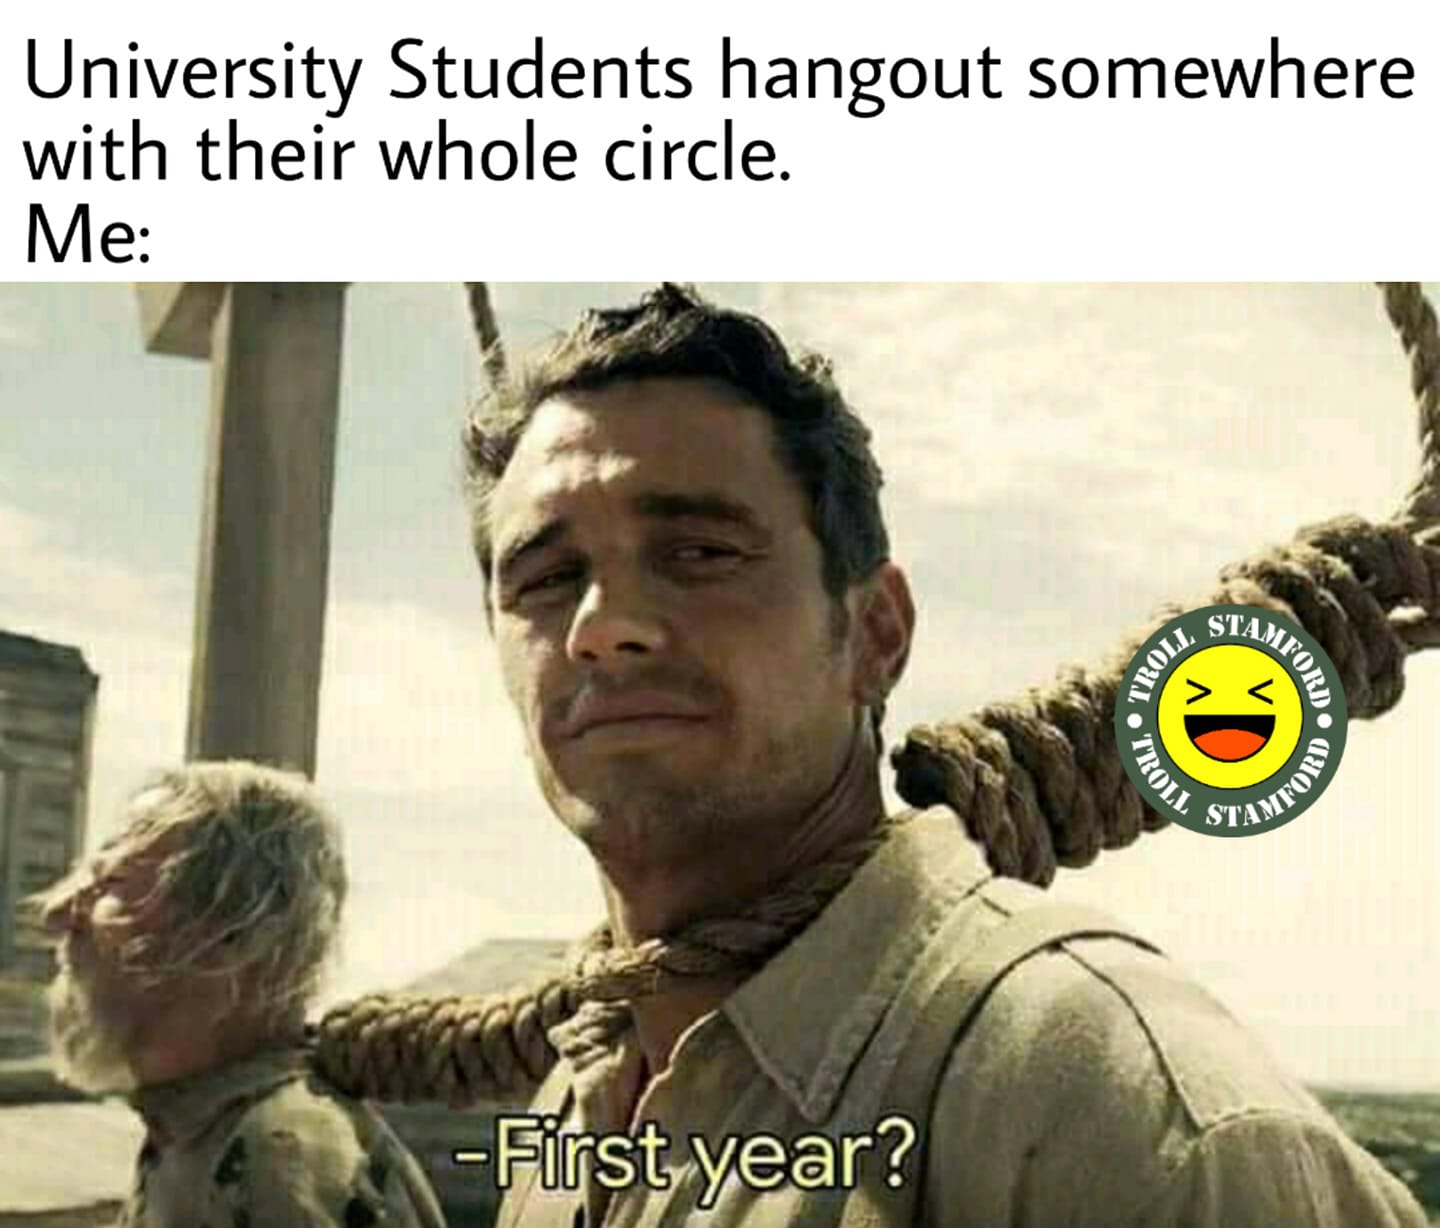
Caption: University  Students  hangout somewhere    with their whole circle .   Me :      - First year ?
Label: non-hate